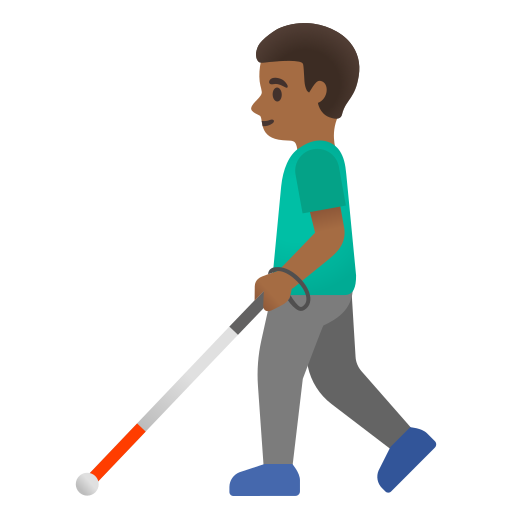
Emoji: 👨🏾‍🦯